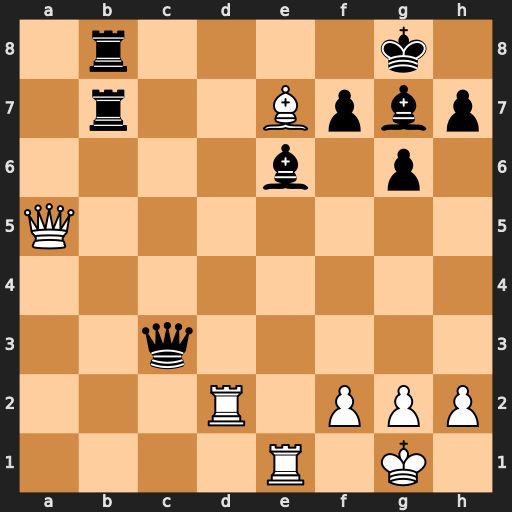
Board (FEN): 1r4k1/1r2Bpbp/4b1p1/Q7/8/2q5/3R1PPP/4R1K1
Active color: w
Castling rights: -
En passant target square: -
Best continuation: Rd8+ Bf8 Qxc3 Rxd8 Bxd8